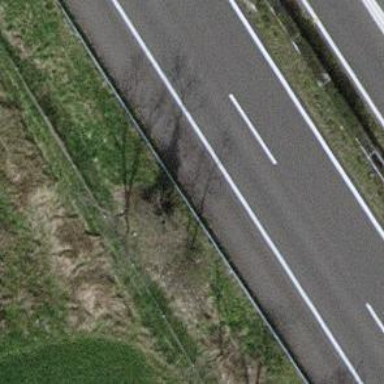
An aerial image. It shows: Guard rail.